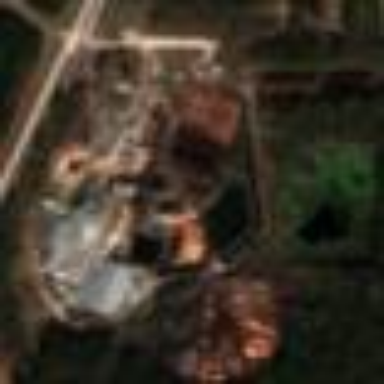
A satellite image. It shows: Industrial area with sawmill. The industrial site includes works related to sawmill operations.